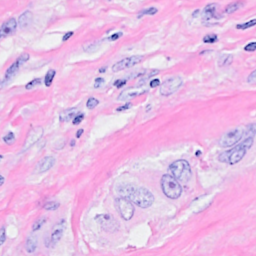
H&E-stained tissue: Breast